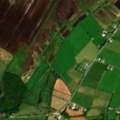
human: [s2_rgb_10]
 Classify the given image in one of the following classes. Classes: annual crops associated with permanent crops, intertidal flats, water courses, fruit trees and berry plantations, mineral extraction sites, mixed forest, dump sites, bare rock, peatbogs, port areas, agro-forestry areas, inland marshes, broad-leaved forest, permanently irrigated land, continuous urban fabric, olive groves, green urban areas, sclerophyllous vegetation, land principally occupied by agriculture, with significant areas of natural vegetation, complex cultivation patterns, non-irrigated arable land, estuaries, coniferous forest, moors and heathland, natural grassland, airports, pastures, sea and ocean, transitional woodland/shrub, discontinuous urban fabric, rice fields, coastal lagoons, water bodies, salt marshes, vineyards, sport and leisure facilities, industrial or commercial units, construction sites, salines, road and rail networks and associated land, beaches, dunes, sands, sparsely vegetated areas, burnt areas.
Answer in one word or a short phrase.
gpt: pastures, transitional woodland/shrub, peatbogs